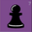
Piece: bP